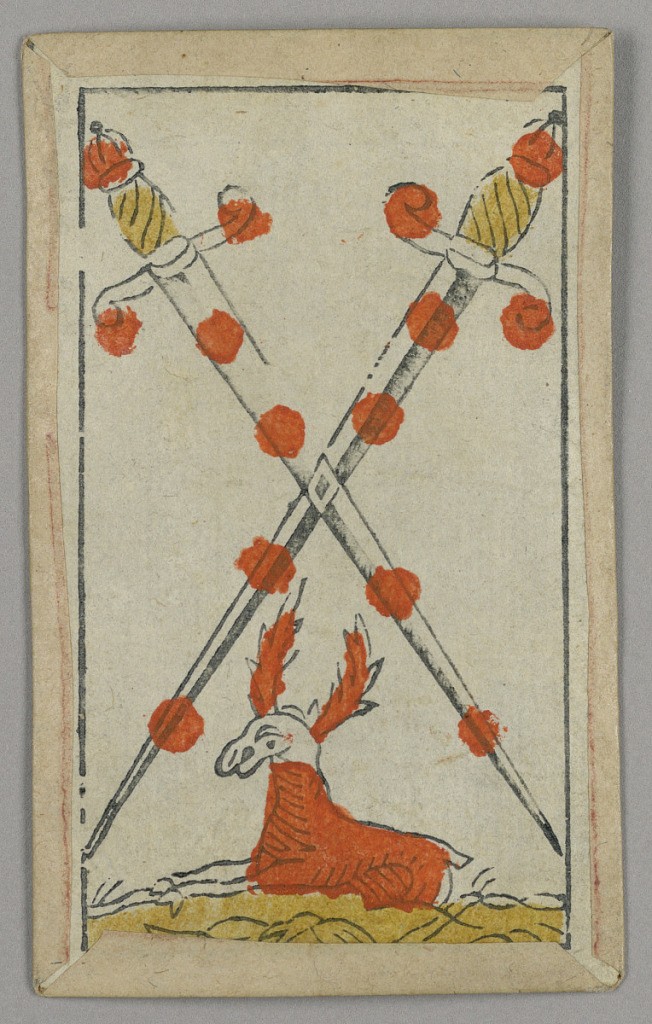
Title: Minchiate (Tarot) Playing Card
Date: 17th century
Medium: Stencil-colored woodblock print
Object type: Playing card
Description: Part of a set of Italian Minchiate playing cards.